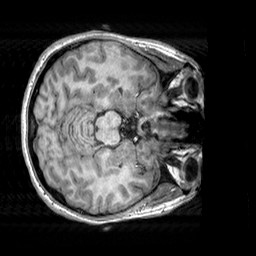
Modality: T1w
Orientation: axial
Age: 29
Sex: female
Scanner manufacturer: siemens
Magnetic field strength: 3 T
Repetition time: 2.3 s
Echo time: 0.00303 s